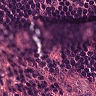
Metastatic tissue present: no